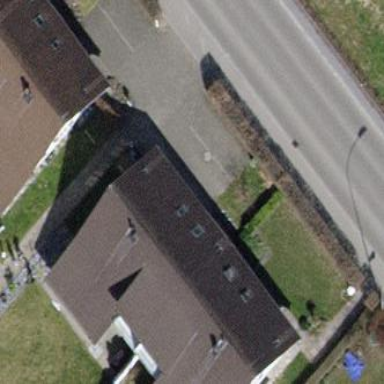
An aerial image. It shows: Building with tiled roof.